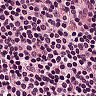
Metastatic tissue present: no